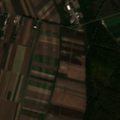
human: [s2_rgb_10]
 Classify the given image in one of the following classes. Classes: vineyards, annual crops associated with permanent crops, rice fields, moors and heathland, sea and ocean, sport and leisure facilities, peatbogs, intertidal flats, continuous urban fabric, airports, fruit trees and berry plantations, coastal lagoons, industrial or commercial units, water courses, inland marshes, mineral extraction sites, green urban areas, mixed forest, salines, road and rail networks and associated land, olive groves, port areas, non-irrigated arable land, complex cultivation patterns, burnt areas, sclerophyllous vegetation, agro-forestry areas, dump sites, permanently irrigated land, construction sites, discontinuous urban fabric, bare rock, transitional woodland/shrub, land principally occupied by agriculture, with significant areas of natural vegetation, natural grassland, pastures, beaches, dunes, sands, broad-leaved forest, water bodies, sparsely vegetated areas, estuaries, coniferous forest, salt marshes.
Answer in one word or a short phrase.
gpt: discontinuous urban fabric, non-irrigated arable land, pastures, broad-leaved forest